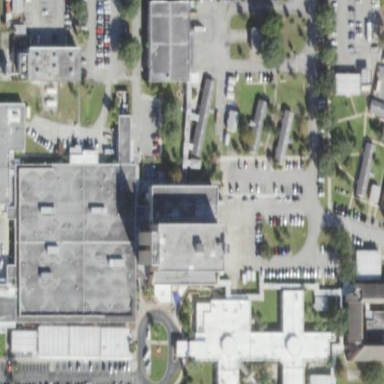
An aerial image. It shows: Hospital building.